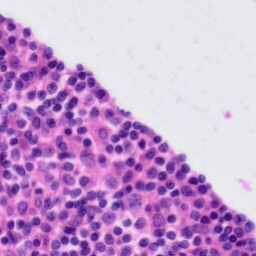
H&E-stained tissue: Tonsil